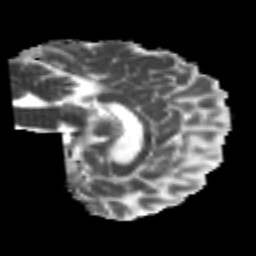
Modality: MD
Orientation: sagittal
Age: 23
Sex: female
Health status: healthy
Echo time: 0.074 s